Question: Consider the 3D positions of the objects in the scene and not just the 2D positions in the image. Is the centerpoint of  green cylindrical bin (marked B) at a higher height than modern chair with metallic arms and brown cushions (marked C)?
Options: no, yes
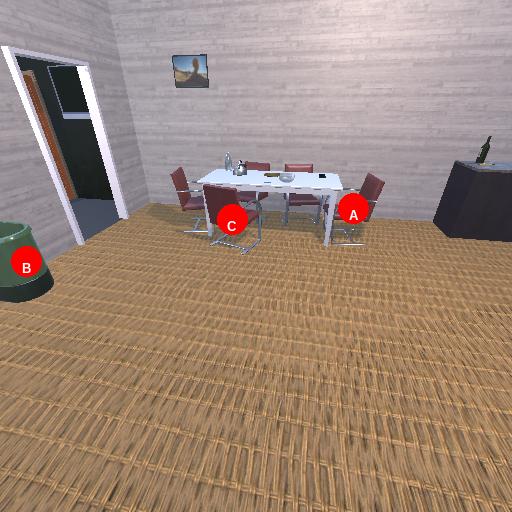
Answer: no